Field crop: maize
Growth stage: 1
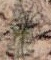
Species: salsola